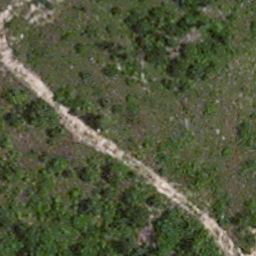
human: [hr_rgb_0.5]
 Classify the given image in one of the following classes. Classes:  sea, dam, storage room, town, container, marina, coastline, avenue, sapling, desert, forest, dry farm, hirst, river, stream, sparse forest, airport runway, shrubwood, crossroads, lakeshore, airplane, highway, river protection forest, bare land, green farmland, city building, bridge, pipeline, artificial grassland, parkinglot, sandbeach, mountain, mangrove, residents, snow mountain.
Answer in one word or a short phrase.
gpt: avenue